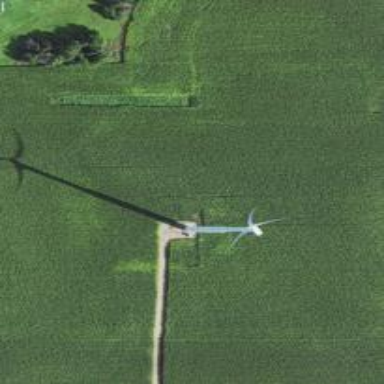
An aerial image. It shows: Wind power generator with wind turbines.